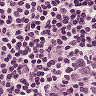
Metastatic tissue present: no